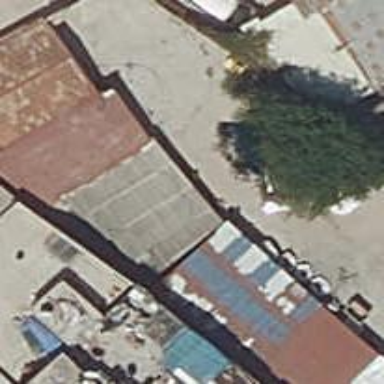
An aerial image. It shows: Detached building.